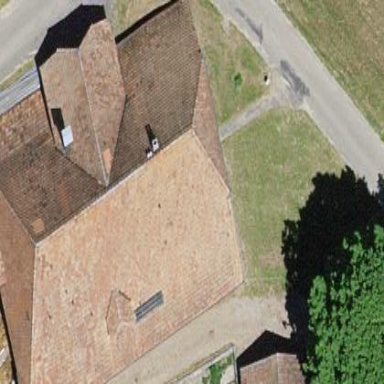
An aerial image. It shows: Farm building.